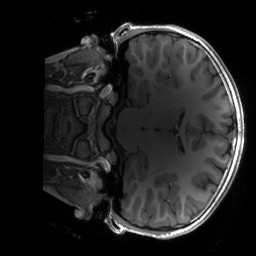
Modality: T1w
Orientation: coronal
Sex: male
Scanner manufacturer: siemens
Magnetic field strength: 3 T
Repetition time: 1.9 s
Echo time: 0.00243 s